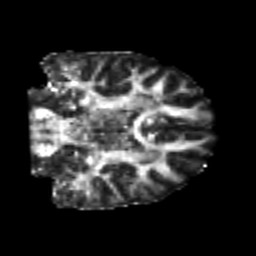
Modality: FA
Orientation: coronal
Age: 20
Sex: female
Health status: healthy
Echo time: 0.074 s